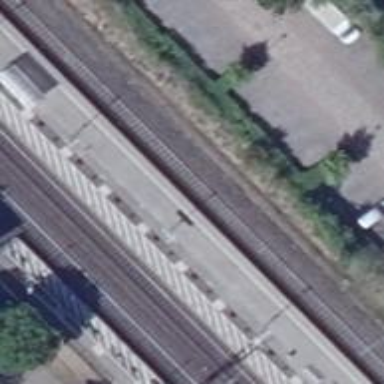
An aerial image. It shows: Category 5 railway station that also serves as public transport station.